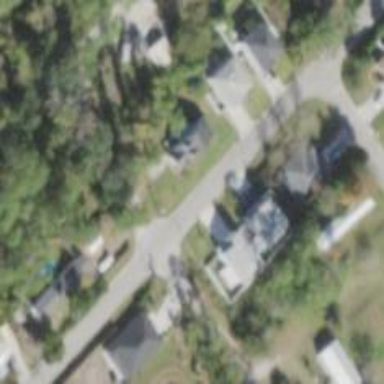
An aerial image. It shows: Residential road.